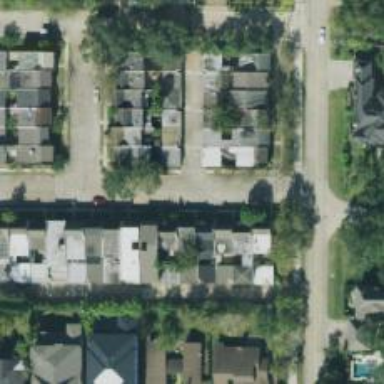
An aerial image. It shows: Alleyway designated as service road.